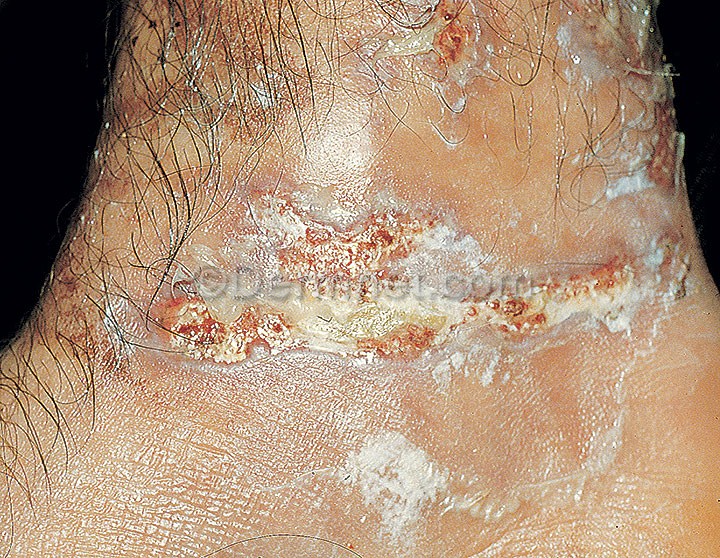
Disease: Poison Ivy Photos and other Contact Dermatitis